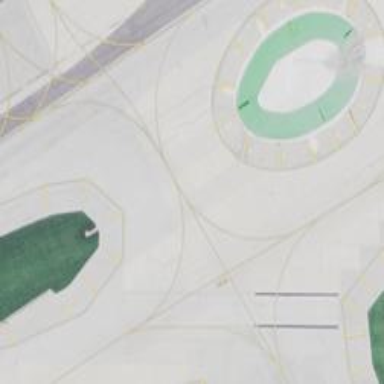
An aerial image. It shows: Image of taxiway at airport.